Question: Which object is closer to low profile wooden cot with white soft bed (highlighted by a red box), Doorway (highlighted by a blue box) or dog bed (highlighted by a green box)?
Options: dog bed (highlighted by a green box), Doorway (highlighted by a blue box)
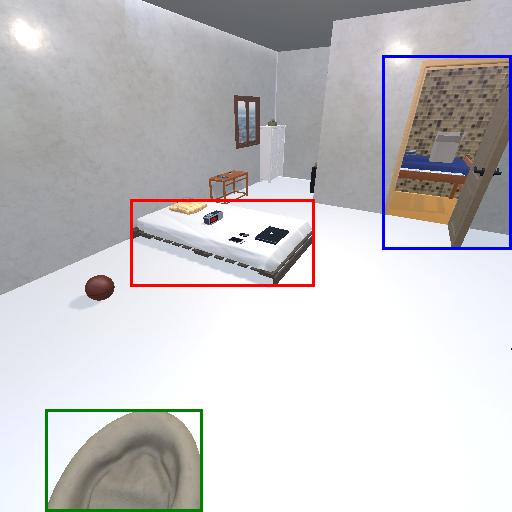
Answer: dog bed (highlighted by a green box)